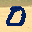
Label: 0